Question: I need help to find out, how Dictionary app showing following popup dialog for selected text on pressing CMD+CTRL+D on any application. I want to implement
the same kind of functionality for my cocoa app, where my app will run in background and showing suggestions on some hot key press for the selected text.

I have already implemented hot key capturing, i just need to have code to get the rectangle area of selected text on screen, so i can show the dialog like dictionary app.
Thanks
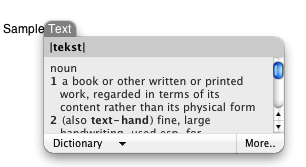
Answer: You can use the accessibility APIs for that. Make sure that the "Enable access for assistive devices" setting is checked (in System Preferences / Universal Access).
The following code snippet will determine the bounds (in screen coordinates) of the selected text in most applications. Unfortunately, it doesn't work in Mail and Safari, because they use private accessibility attributes. It's probably possible to get it to work there as well, but it requires more work and possibly private API calls.
'''
AXUIElementRef systemWideElement = AXUIElementCreateSystemWide();
AXUIElementRef focussedElement = NULL;
AXError error = AXUIElementCopyAttributeValue(systemWideElement, kAXFocusedUIElementAttribute, (CFTypeRef *)&focussedElement);
if (error != kAXErrorSuccess) {
NSLog(@"Could not get focussed element");
} else {
AXValueRef selectedRangeValue = NULL;
AXError getSelectedRangeError = AXUIElementCopyAttributeValue(focussedElement, kAXSelectedTextRangeAttribute, (CFTypeRef *)&selectedRangeValue);
if (getSelectedRangeError == kAXErrorSuccess) {
CFRange selectedRange;
AXValueGetValue(selectedRangeValue, kAXValueCFRangeType, &selectedRange);
AXValueRef selectionBoundsValue = NULL;
AXError getSelectionBoundsError = AXUIElementCopyParameterizedAttributeValue(focussedElement, kAXBoundsForRangeParameterizedAttribute, selectedRangeValue, (CFTypeRef *)&selectionBoundsValue);
CFRelease(selectedRangeValue);
if (getSelectionBoundsError == kAXErrorSuccess) {
CGRect selectionBounds;
AXValueGetValue(selectionBoundsValue, kAXValueCGRectType, &selectionBounds);
NSLog(@"Selection bounds: %@", NSStringFromRect(NSRectFromCGRect(selectionBounds)));
} else {
NSLog(@"Could not get bounds for selected range");
}
if (selectionBoundsValue != NULL) CFRelease(selectionBoundsValue);
} else {
NSLog(@"Could not get selected range");
}
}
if (focussedElement != NULL) CFRelease(focussedElement);
CFRelease(systemWideElement);
'''